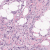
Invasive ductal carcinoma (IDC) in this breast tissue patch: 1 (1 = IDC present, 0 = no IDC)